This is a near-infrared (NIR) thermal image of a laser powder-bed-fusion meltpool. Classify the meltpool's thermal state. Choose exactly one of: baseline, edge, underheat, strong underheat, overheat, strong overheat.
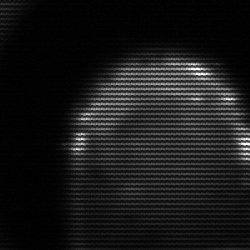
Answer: edge